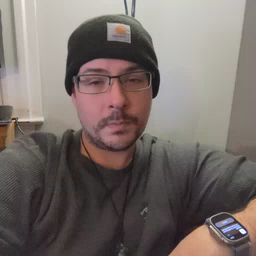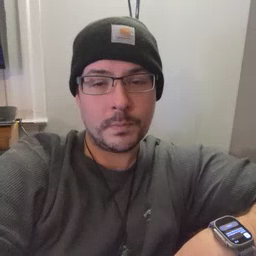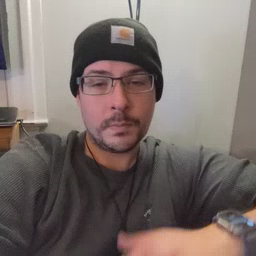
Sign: airplane